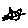
Label: cat